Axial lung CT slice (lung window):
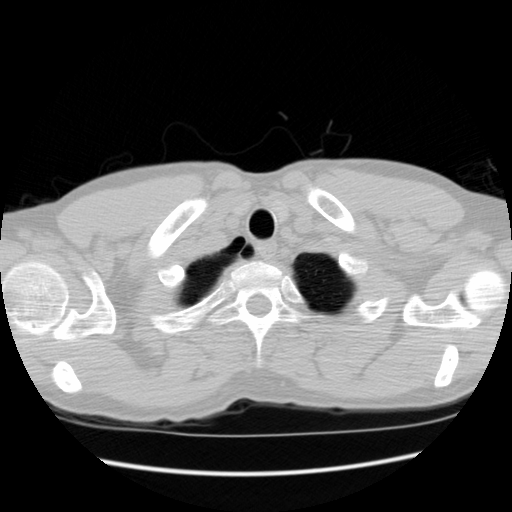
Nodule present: no